【题型】选择题　【知识点】平面几何　【难度】easy
如图, $\angle1 = \angle2$, 添加一个条件：① $\angle C = \angle E$；② $\angle B = \angle ADE$；③ $\dfrac{AC}{AE} = \dfrac{BC}{DE}$；④ $\dfrac{AB}{AD} = \dfrac{AC}{AE}$。其中能判定 $\triangle ABC \sim \triangle ADE$ 的是( )

A. $\textcircled{1}\textcircled{2}\textcircled{3}$
B. $\textcircled{1}\textcircled{2}\textcircled{4}$
C. $\textcircled{2}\textcircled{3}\textcircled{4}$
D. $\textcircled{1}\textcircled{2}\textcircled{3}\textcircled{4}$
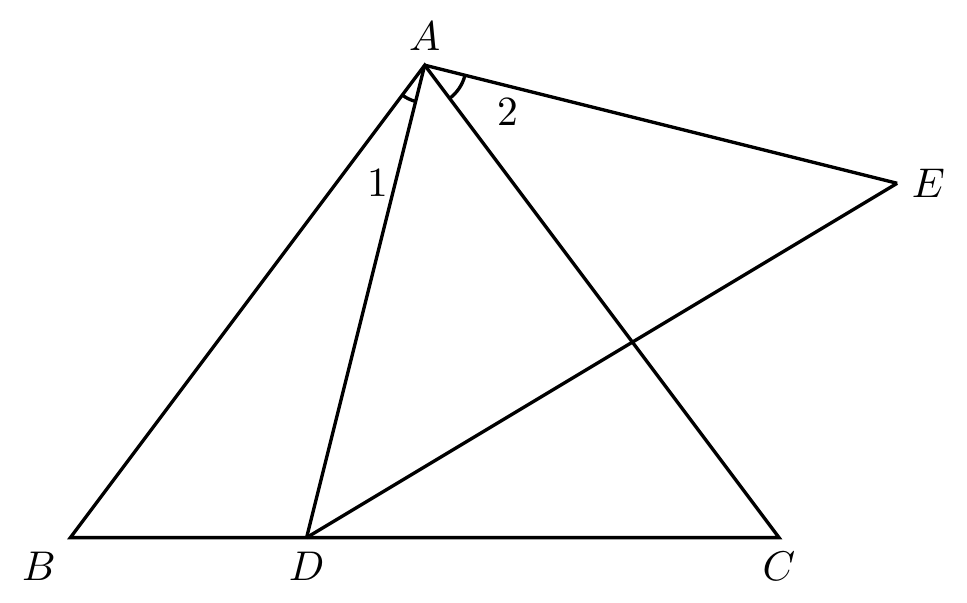
【解答】
解：$\because \angle1 = \angle2$, $\therefore \angle BAC = \angle DAE$

$\textcircled{1}$ 添加 $\angle C = \angle E$, 则 $\triangle ABC \sim \triangle ADE$, 本项符合题意

$\textcircled{2}$ 添加 $\angle B = \angle ADE$, 则 $\triangle ABC \sim \triangle ADE$, 本项符合题意

$\textcircled{3}$ 添加 $\dfrac{AC}{AE} = \dfrac{BC}{DE}$, 无法判断 $\triangle ABC \sim \triangle ADE$, 本项不合题意

$\textcircled{4}$ 添加 $\dfrac{AB}{AD} = \dfrac{AC}{AE}$, 则 $\triangle ABC \sim \triangle ADE$, 本项符合题意

故选：B